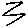
Label: zigzag